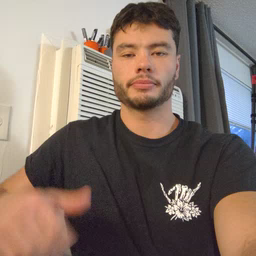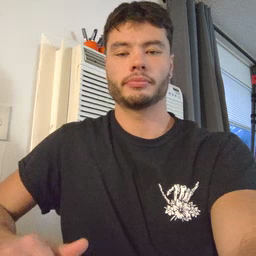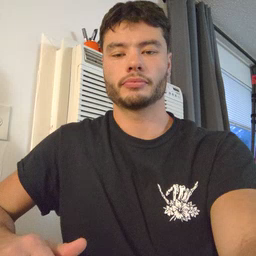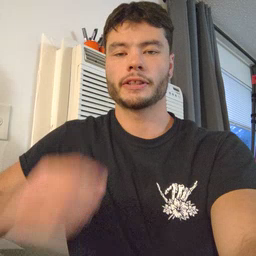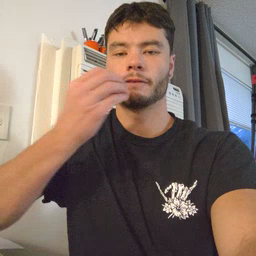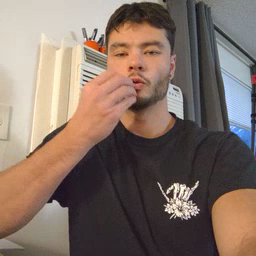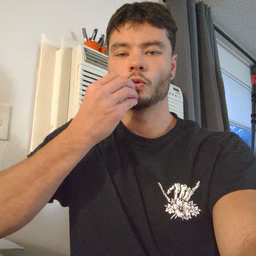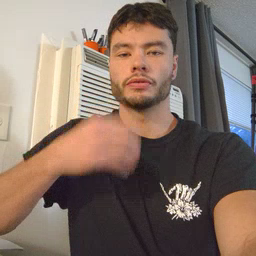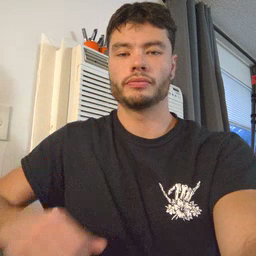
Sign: food